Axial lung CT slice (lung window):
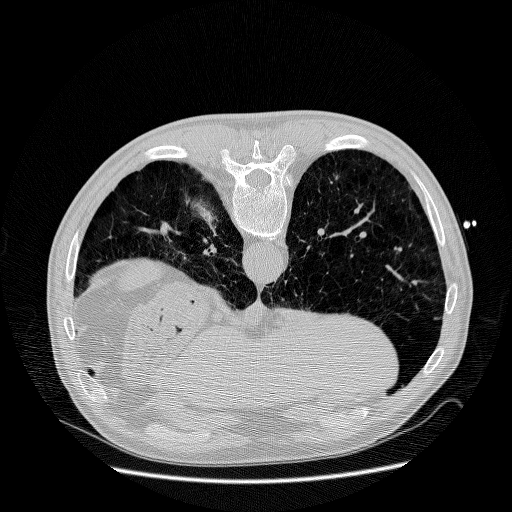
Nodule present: no